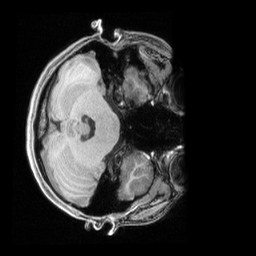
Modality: T1w
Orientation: axial
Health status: healthy
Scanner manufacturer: siemens
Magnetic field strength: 3 T
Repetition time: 2.4 s
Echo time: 0.00201 s